Interaction volume radius: 5 \u00c5
Interaction volume height: 25 \u00c5
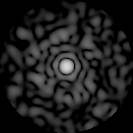
Disorder parameter: 0.8416